Question: Count the number of objects in the diagram.
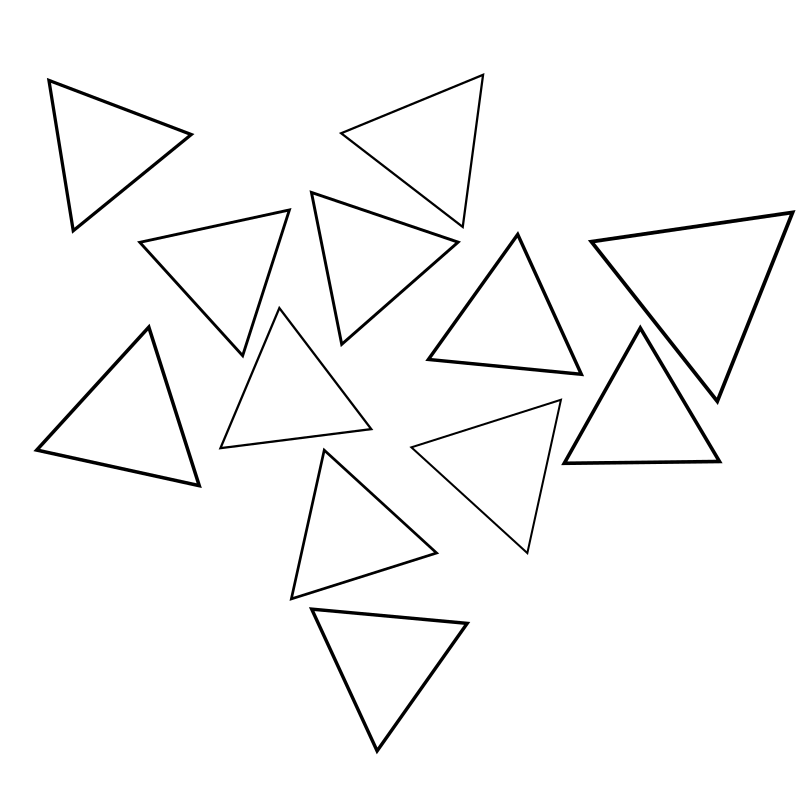
Answer: 12